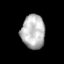
Tissue: prostate
Cell type: T cells
Senescence score: 0.2839
Nuclear area (px): 785
Mean DAPI intensity: 184.423